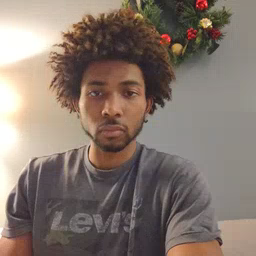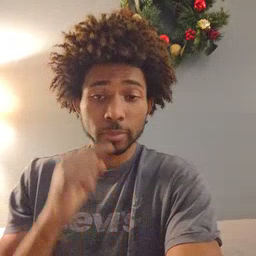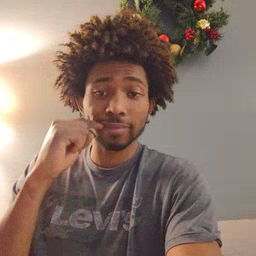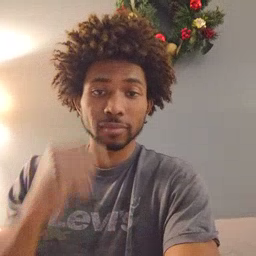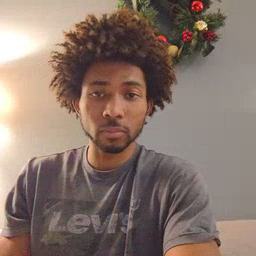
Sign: smile